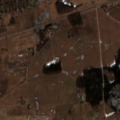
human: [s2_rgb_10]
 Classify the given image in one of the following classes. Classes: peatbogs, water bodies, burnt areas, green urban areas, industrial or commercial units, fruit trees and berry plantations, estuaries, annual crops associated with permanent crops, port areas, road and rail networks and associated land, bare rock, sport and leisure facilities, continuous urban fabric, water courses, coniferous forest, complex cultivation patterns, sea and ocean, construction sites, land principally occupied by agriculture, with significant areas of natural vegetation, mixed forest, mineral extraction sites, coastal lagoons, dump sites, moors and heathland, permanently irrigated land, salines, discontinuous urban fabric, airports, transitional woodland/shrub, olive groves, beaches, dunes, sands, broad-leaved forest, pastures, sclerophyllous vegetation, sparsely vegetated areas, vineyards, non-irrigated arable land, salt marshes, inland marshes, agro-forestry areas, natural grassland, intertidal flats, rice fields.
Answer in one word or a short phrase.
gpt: industrial or commercial units, non-irrigated arable land, complex cultivation patterns, mixed forest